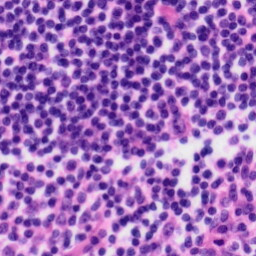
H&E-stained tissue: Tonsil